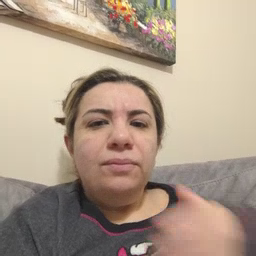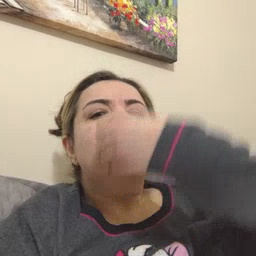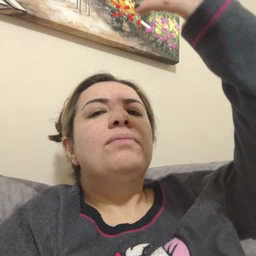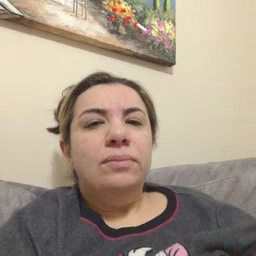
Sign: giraffe